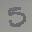
Label: 5